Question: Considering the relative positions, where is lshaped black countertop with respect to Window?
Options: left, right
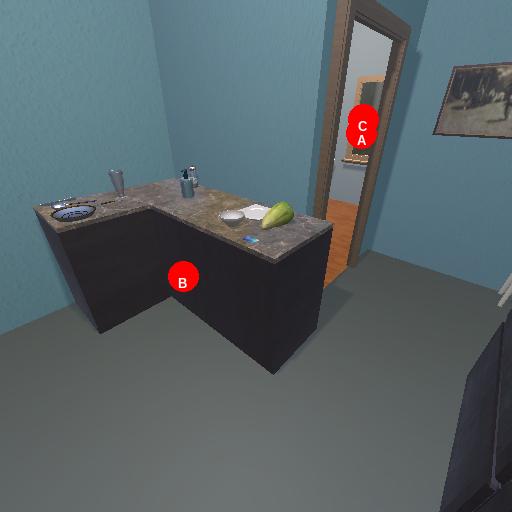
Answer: left